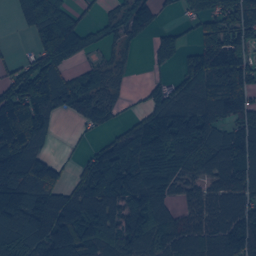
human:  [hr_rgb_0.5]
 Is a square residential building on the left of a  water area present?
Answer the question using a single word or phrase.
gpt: no

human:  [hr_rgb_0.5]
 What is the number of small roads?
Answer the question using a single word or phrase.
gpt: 148

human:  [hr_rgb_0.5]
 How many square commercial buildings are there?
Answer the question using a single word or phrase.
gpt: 0

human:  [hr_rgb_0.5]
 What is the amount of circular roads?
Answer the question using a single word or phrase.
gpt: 0

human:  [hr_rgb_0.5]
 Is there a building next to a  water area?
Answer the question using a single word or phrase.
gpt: yes

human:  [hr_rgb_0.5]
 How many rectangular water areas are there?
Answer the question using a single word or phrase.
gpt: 4

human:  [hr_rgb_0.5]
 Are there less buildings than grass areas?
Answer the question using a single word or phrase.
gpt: no

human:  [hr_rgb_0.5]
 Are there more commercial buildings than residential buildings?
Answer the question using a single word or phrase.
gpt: no

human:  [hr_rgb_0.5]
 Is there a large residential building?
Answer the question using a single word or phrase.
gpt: yes

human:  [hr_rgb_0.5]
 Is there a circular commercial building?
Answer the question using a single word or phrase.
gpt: no

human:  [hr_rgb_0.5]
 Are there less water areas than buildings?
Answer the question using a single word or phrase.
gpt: yes

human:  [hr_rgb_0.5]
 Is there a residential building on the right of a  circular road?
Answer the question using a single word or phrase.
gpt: no

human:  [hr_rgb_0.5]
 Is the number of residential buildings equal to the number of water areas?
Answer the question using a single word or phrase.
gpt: no

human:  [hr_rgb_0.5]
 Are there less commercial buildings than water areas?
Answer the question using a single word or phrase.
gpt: yes

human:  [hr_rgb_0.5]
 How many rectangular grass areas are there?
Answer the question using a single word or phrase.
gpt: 11

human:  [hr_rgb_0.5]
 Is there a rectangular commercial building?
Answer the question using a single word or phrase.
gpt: no

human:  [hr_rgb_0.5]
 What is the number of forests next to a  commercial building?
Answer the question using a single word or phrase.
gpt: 0

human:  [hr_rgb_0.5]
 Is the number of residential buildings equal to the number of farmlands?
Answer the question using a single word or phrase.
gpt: no

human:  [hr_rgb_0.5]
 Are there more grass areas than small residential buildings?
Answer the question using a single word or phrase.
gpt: no

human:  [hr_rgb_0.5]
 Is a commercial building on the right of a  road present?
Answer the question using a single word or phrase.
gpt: no

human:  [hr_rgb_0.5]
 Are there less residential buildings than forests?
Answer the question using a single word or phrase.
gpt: yes

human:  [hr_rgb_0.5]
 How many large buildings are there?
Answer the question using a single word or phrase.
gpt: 1

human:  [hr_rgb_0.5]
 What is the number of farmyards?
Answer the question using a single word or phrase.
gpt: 2

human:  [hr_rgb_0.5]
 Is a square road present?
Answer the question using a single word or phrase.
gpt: no

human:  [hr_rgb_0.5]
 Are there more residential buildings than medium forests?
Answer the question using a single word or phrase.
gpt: yes

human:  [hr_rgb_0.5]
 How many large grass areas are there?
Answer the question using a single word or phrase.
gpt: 40

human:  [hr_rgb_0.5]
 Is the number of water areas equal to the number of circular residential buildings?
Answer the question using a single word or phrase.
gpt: no

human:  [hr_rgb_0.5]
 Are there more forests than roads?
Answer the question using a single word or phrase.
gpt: yes

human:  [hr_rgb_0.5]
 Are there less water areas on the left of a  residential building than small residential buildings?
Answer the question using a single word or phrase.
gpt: yes

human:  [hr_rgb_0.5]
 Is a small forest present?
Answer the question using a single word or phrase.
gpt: yes

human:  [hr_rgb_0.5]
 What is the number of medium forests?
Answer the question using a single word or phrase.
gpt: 51

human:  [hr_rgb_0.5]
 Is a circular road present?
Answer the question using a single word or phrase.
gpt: no

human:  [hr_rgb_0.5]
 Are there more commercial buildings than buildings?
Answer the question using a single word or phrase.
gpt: no

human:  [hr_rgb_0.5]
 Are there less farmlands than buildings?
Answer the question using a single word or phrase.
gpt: yes

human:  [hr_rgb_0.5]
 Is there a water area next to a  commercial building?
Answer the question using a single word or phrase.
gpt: no

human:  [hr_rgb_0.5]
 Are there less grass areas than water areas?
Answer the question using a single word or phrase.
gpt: no